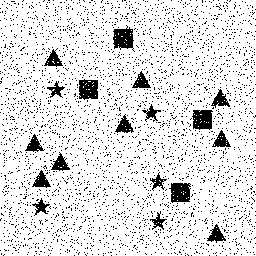
Squares: 4
Triangles: 9
Stars: 5
Total shapes: 18